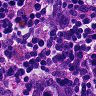
Metastatic tissue present: no